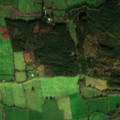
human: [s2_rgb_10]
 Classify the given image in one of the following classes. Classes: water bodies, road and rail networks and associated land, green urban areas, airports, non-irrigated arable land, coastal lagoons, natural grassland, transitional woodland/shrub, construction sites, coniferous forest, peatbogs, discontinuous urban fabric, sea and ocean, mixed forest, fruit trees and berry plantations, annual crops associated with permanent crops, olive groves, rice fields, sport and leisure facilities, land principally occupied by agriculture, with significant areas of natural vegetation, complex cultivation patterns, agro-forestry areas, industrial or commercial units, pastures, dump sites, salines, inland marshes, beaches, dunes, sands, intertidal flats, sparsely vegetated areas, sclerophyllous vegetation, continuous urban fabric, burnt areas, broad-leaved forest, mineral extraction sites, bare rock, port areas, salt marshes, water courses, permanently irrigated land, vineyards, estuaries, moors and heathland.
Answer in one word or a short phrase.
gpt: pastures, coniferous forest